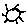
Label: sun